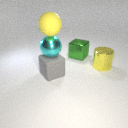
large gray rubber cube below large yellow rubber sphere